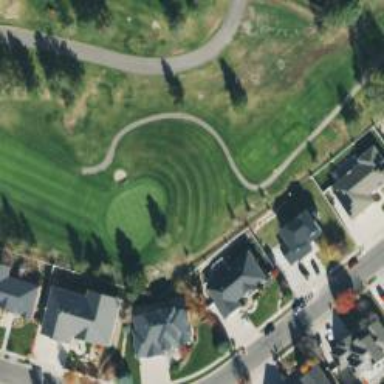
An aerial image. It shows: Service road designated as golf cart path.